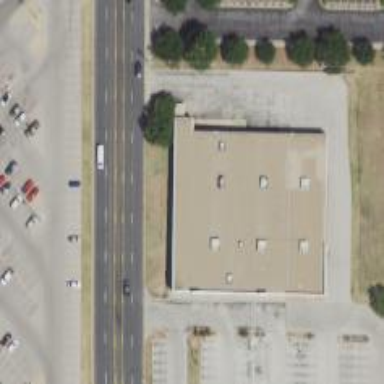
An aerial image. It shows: Department store building.